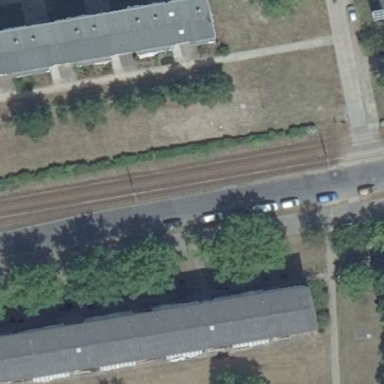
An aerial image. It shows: Railway area.